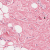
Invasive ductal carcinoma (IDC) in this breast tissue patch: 0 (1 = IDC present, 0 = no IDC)